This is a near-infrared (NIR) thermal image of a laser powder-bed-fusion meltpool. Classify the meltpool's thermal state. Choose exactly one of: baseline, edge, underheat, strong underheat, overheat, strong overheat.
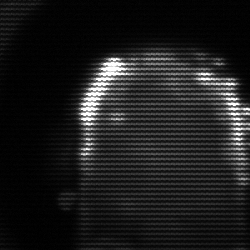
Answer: baseline